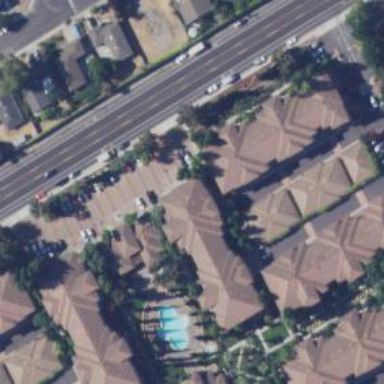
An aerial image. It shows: Hipped-roof building with apartments.